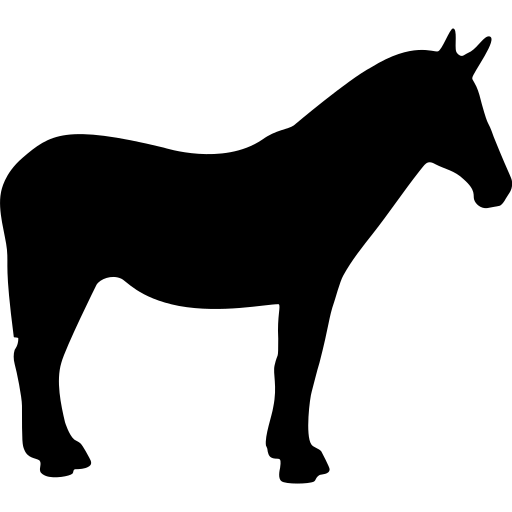
Tags: icon, FontAwesome, fa-icon, brand, sticker, mule